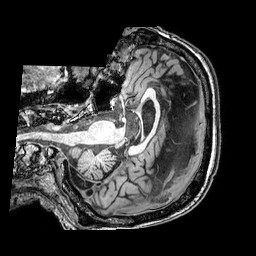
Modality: T1w
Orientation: axial
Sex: male
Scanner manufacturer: philips
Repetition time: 0.00824 s
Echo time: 0.00383 s